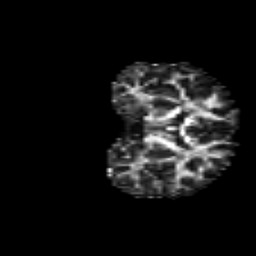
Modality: FA
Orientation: coronal
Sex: male
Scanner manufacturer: siemens
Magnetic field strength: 3 T
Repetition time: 5 s
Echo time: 0.071 s